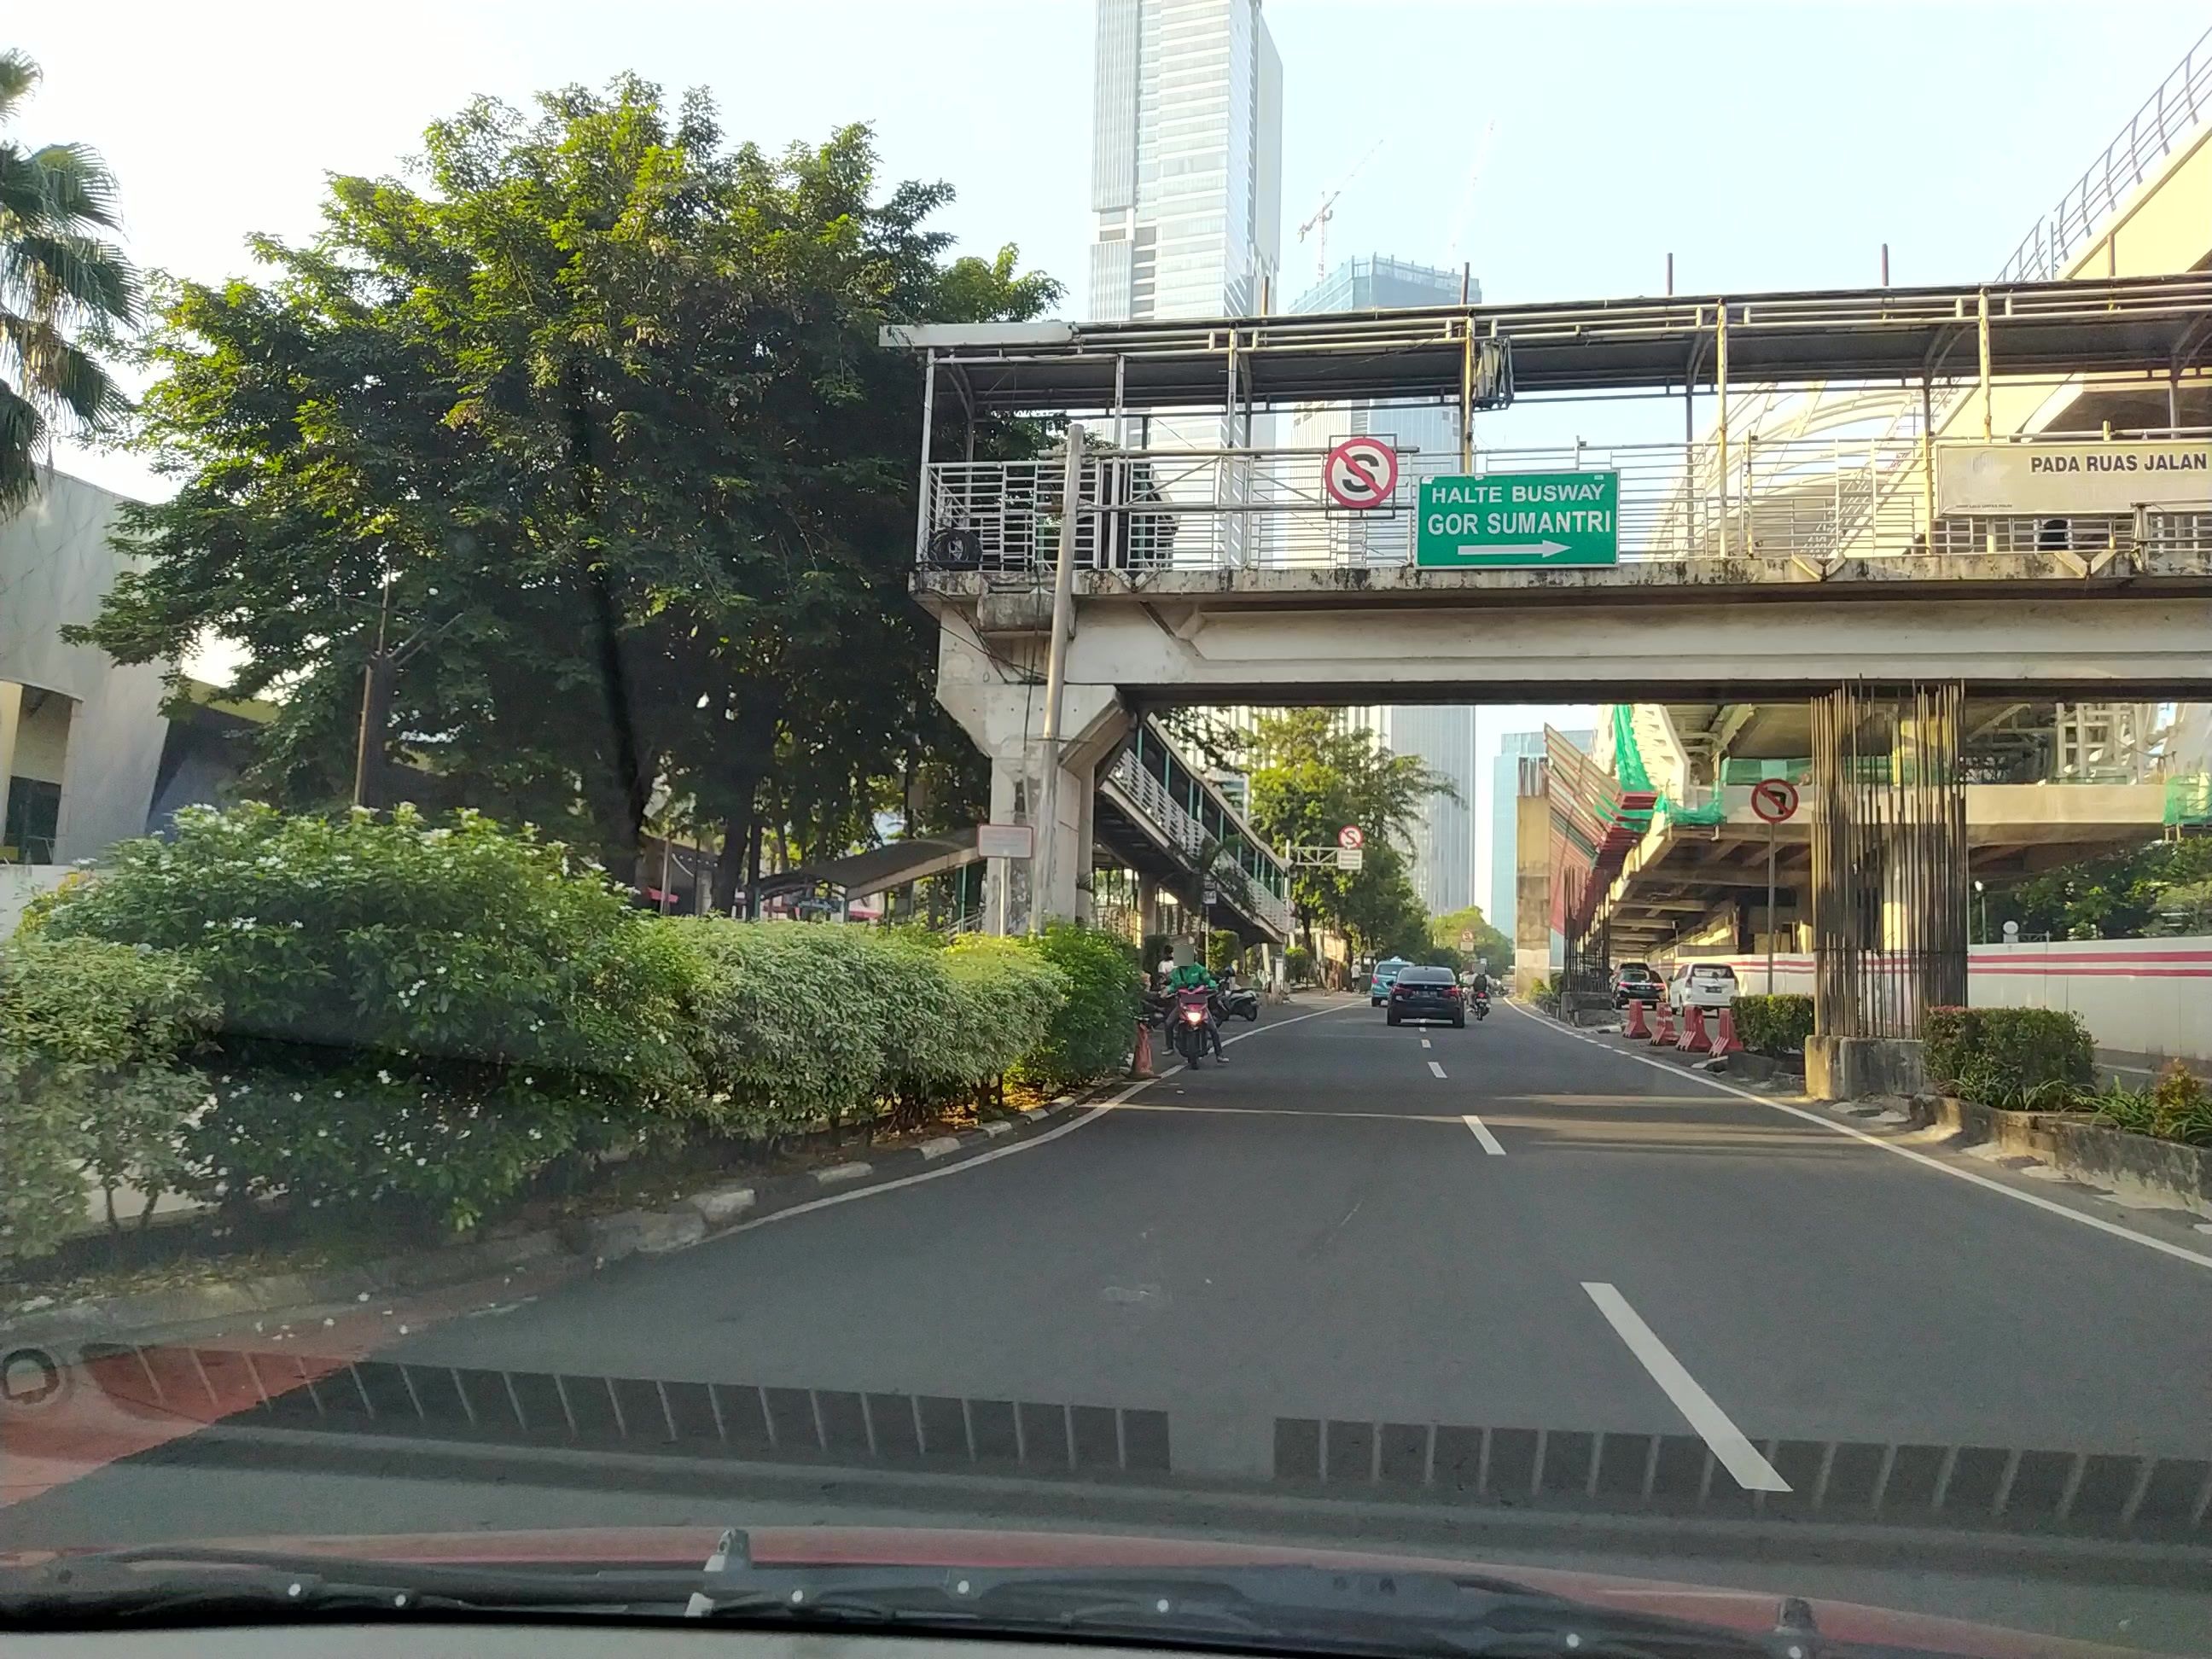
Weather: cloudy
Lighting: day
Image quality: good
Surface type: driving surface
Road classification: steps
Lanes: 1
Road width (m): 7
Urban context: urban centre
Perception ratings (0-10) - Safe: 3, Lively: 8.48, Beautiful: 1.96, Boring: 2.02, Depressing: 2.65, Wealthy: 4.55